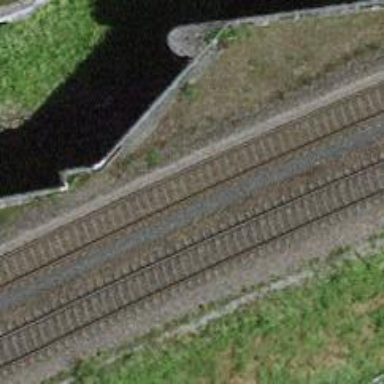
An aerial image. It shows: Bridge over railway line.